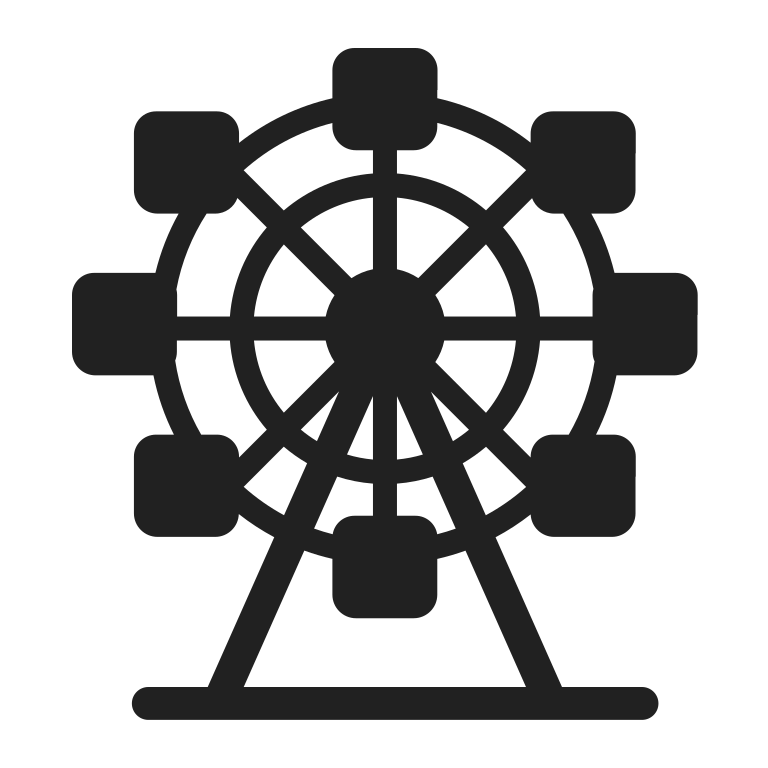
ferris wheel high contrast